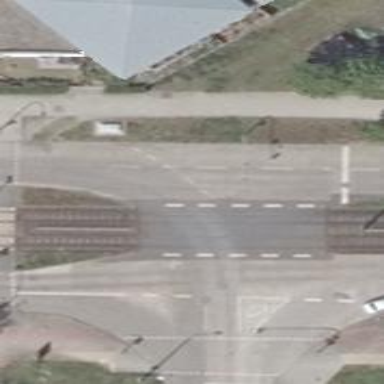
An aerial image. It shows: Tram level crossing on the railway.